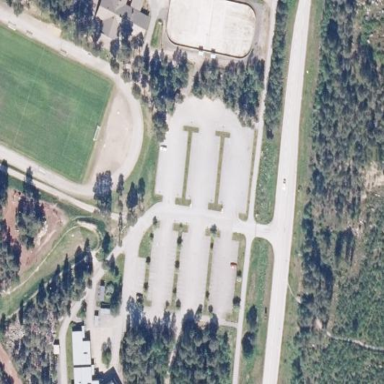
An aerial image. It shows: Paved parking area.